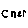
Label: hexagon